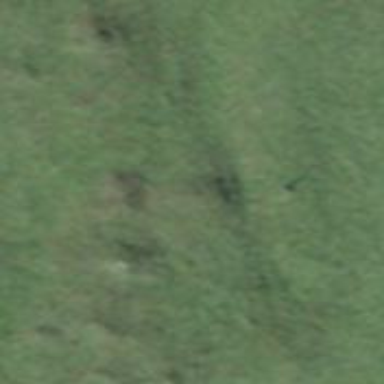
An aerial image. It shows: Grass track with grade2 tracktype.